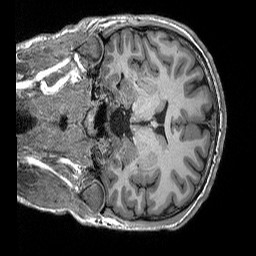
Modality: T1w
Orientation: coronal
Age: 29
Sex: male
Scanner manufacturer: siemens
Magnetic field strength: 3 T
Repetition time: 2.3 s
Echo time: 0.00298 s